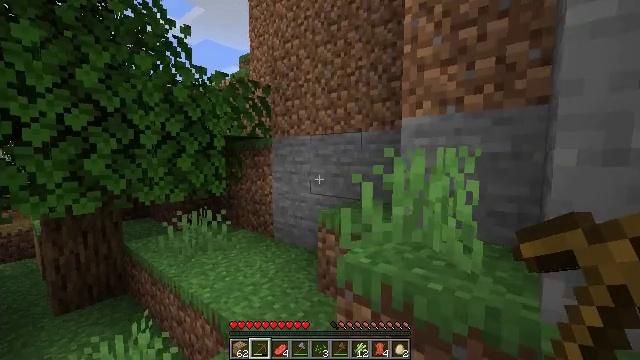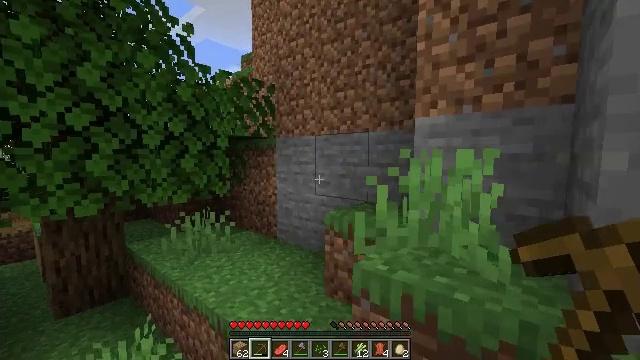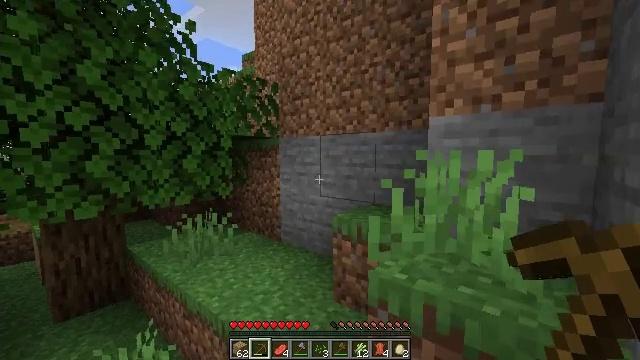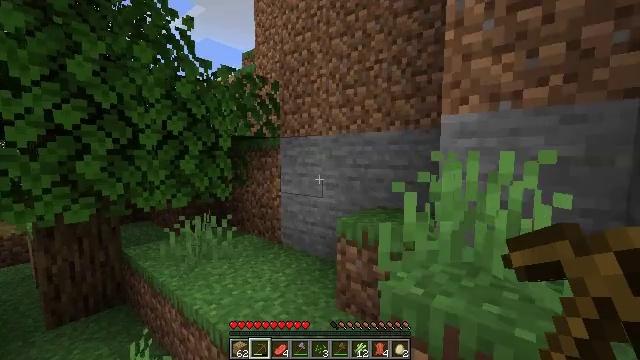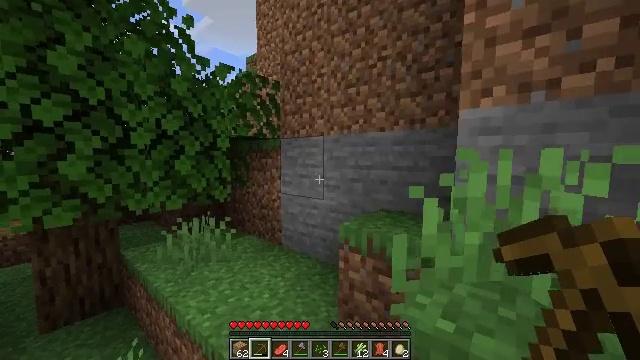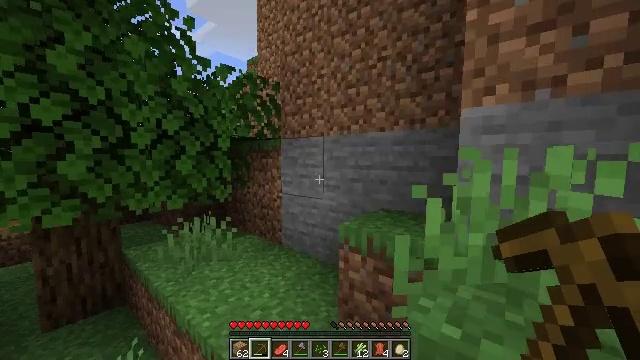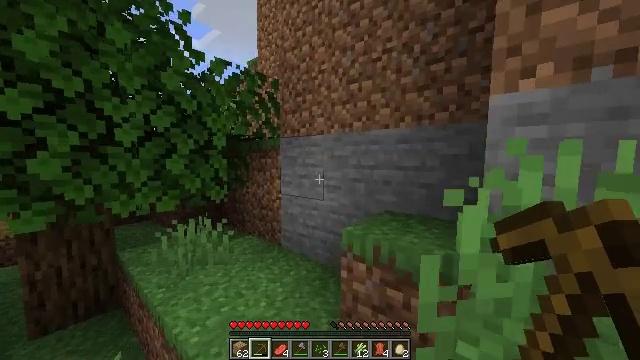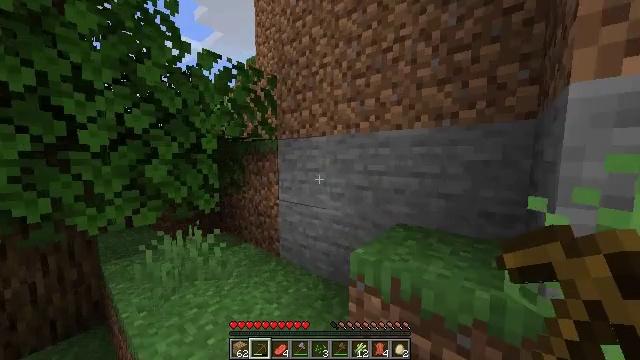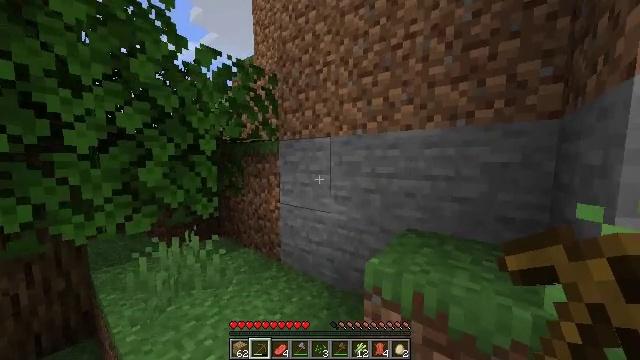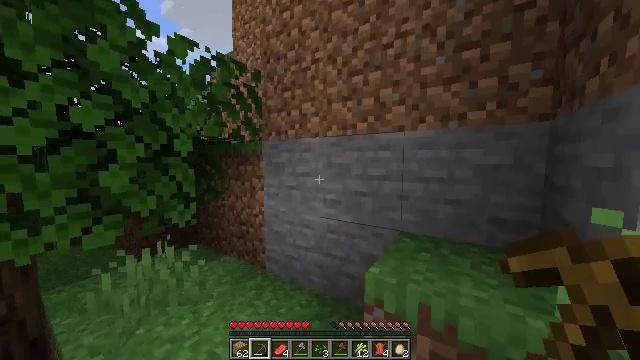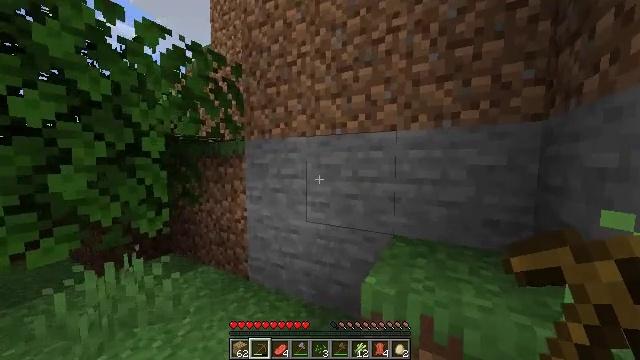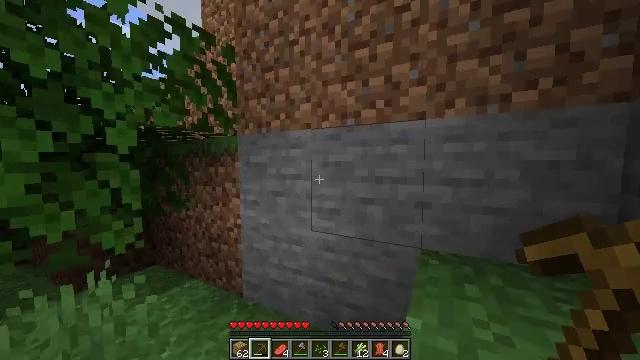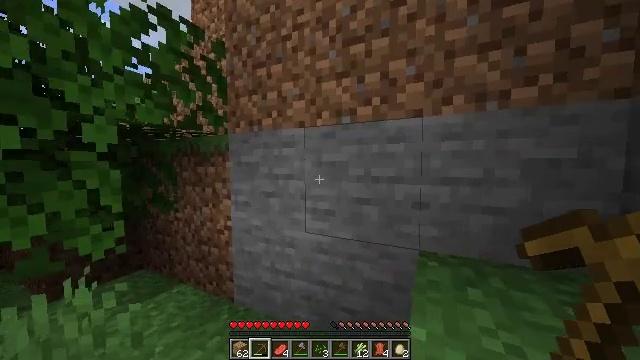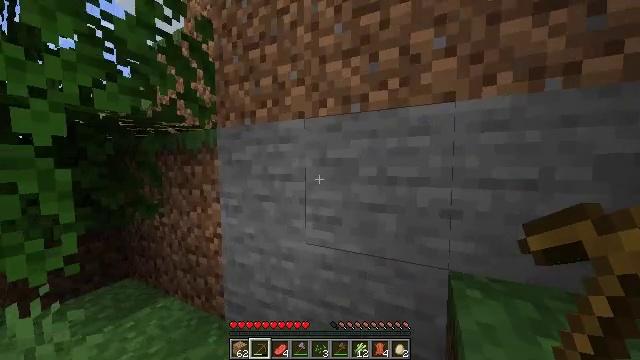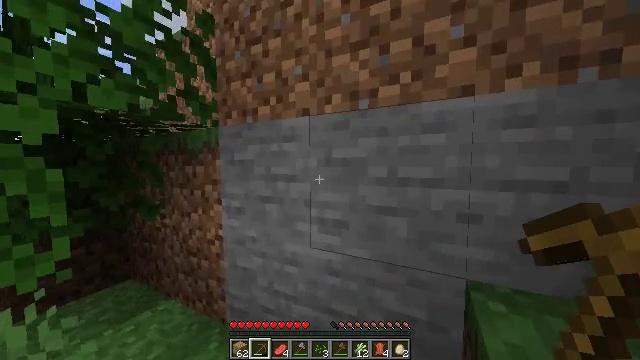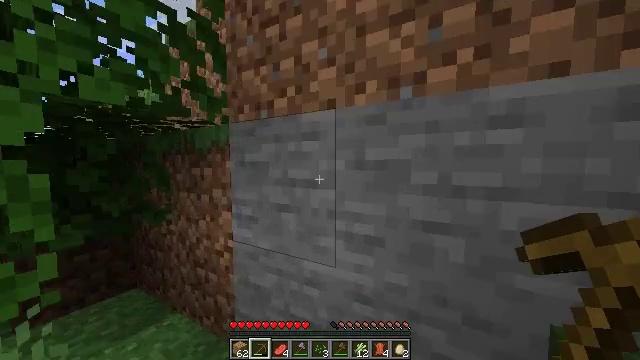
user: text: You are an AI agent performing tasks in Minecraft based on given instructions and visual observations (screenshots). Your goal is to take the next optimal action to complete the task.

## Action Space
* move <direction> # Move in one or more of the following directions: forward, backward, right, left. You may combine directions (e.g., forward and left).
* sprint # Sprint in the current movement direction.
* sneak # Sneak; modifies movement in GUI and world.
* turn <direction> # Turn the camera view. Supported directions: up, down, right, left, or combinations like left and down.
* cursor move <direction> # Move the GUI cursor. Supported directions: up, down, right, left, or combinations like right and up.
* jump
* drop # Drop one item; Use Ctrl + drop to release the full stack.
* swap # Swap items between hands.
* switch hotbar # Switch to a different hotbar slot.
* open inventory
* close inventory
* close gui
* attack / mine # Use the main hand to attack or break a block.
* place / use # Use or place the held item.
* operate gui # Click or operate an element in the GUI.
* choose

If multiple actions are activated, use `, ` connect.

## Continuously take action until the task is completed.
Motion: motion action
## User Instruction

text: Gather oak leaves by attacking.
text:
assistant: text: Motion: move forward, sprint
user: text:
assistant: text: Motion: move forward, sprint
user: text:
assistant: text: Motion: move forward, sprint
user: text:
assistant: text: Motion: move forward, sprint
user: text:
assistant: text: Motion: move forward, sprint
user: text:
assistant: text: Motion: move forward, sprint
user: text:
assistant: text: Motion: move forward, sprint
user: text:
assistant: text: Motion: move forward, sprint, turn right
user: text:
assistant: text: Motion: move forward, sprint, turn right
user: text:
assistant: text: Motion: move forward, sprint, turn right
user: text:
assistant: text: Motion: move forward, sprint
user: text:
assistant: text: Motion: move forward, sprint, turn right
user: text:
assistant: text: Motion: move forward, sprint
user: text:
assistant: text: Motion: move forward, sprint
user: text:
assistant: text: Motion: move forward, sprint, turn left
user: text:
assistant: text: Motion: move forward, sprint, turn left
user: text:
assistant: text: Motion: move forward, sprint, turn left
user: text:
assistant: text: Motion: move forward, sprint, turn left
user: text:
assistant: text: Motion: move forward, sprint, turn left
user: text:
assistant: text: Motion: move forward, sprint, turn left
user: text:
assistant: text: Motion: move forward, sprint, turn left
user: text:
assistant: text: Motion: move forward, sprint, turn left
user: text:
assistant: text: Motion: move forward, sprint
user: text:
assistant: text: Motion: move forward, sprint
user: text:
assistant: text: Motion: move forward, sprint
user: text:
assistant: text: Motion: move forward, sprint
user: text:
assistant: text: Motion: move forward, sprint
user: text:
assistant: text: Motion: move forward, sprint
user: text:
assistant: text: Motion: move forward, sprint, turn left
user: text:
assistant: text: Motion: move forward, sprint